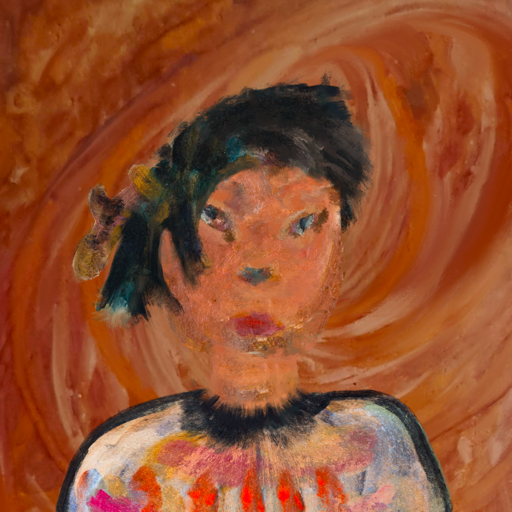
Background: Pious_Lady, Head And Neck Front: Boggyland, Face Front: Boggyland, Bust: Childish, Hair Front: Pipe, Head Accessory: Blank, Second Necklace: Blank, Necklace: Blank, Baby: Blank